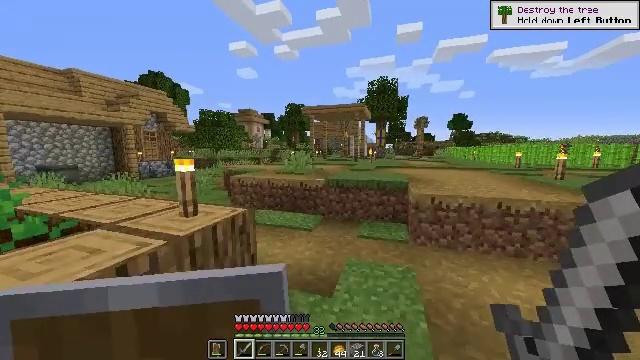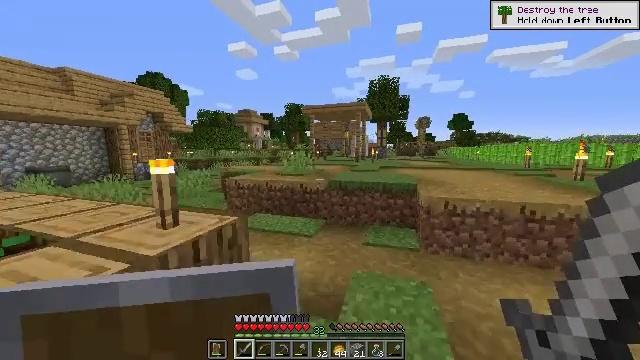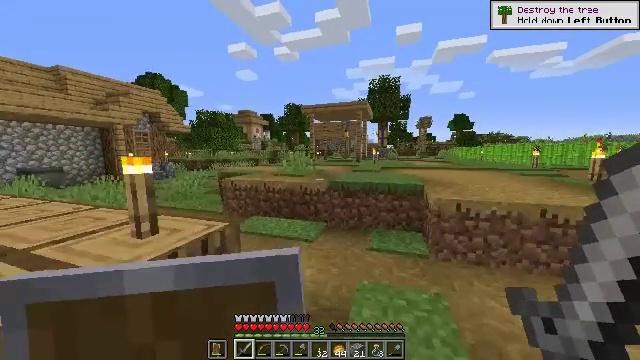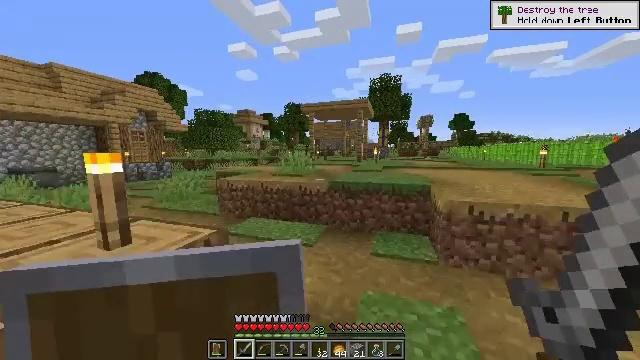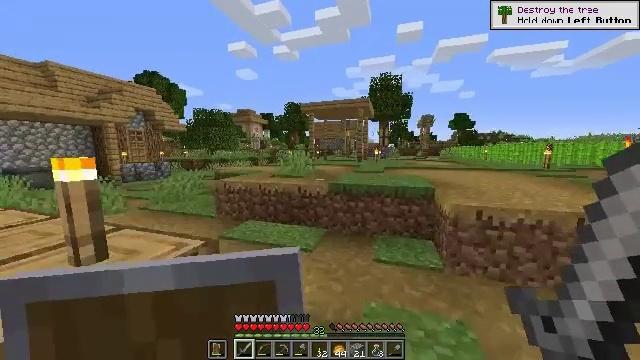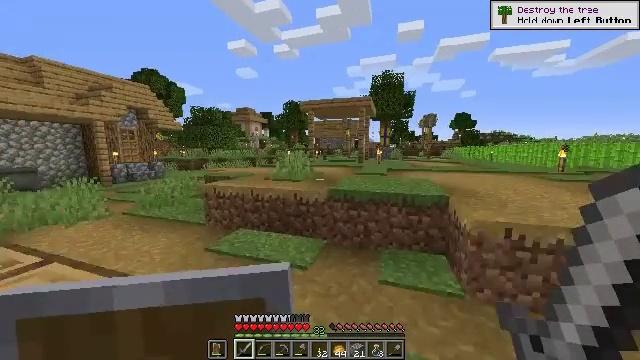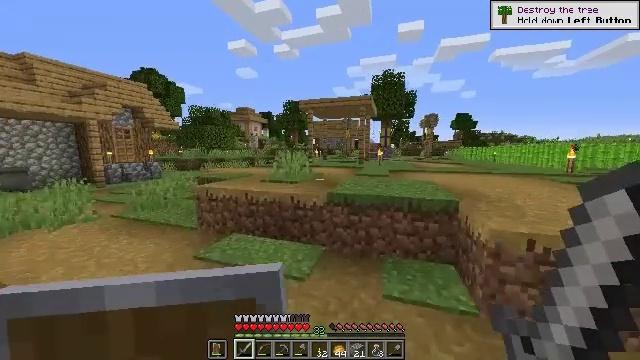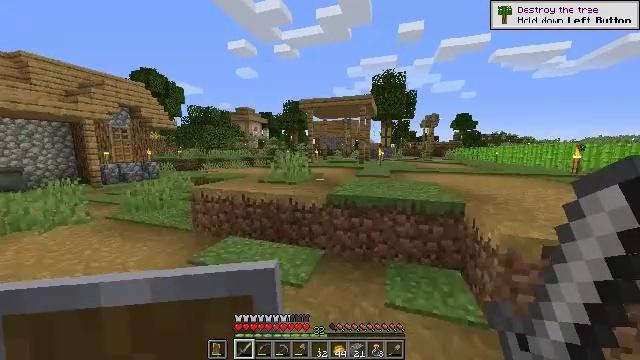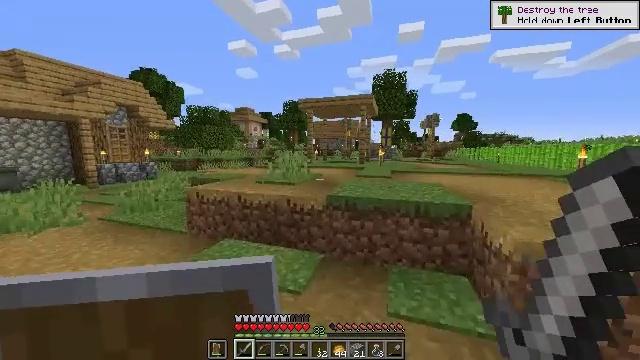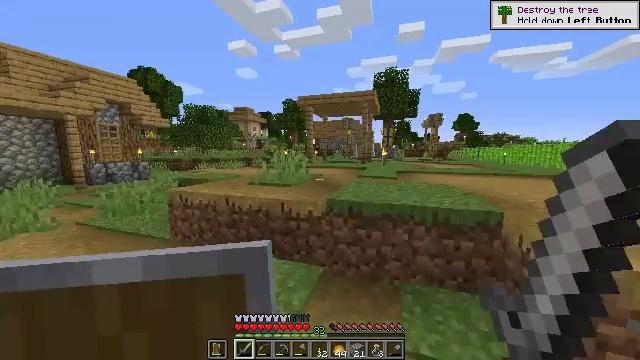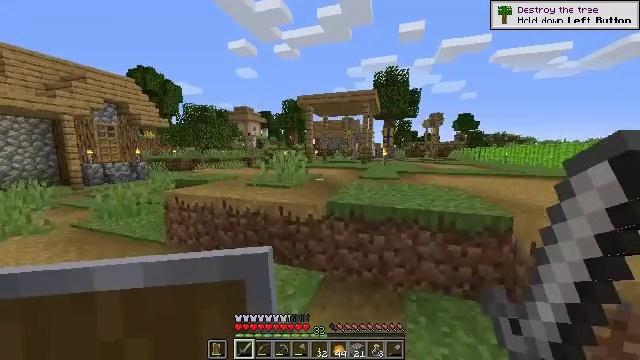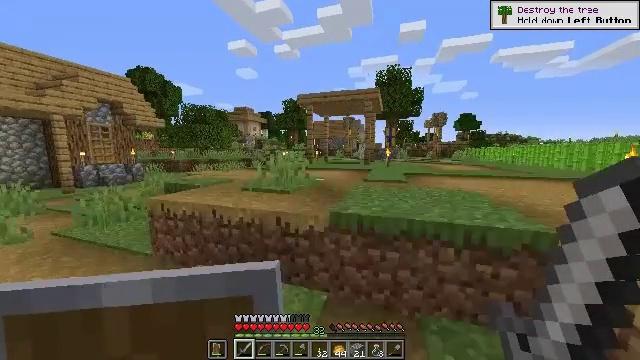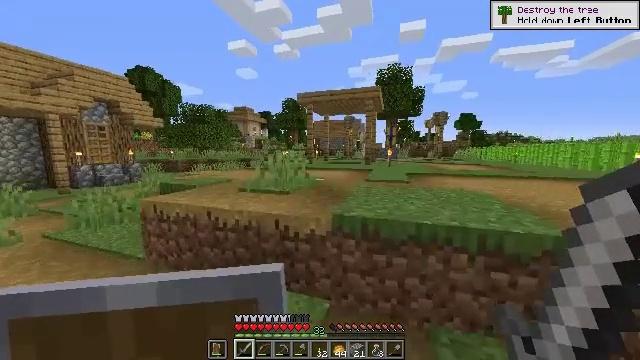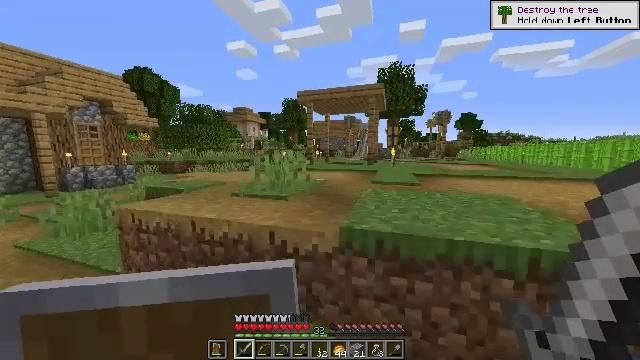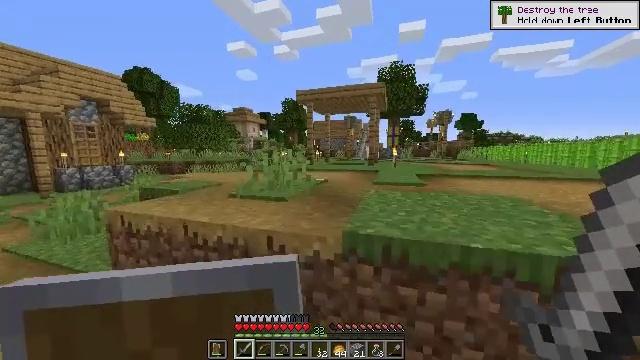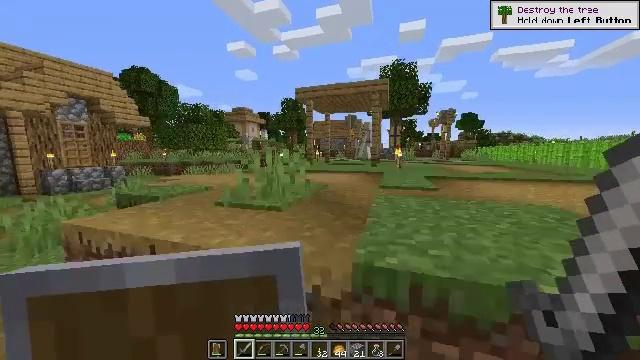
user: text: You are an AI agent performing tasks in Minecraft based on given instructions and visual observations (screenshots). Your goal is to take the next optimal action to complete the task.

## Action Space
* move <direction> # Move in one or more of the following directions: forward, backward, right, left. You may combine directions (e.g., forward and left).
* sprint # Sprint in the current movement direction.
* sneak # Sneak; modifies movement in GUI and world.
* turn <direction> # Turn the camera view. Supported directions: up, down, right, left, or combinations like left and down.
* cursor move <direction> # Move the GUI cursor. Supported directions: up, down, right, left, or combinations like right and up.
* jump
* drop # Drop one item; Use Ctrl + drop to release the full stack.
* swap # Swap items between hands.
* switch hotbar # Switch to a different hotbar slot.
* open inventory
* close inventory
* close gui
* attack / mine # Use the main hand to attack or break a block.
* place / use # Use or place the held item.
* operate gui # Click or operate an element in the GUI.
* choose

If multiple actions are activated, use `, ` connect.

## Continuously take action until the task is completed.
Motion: motion action
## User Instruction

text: craft item air
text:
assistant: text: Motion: move forward
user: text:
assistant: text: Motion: move forward
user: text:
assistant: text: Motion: move forward
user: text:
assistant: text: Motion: move forward
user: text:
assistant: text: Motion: move forward
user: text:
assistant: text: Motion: move forward
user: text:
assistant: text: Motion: move forward
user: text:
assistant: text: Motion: move forward
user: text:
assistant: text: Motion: move forward
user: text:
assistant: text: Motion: move forward
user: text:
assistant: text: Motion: move forward
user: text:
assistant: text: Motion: move forward
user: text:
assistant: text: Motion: move forward
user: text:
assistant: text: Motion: move forward
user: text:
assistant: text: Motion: move forward
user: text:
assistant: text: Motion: move forward, jump
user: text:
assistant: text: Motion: move forward, jump
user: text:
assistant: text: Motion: move forward, turn left, jump
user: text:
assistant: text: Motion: move forward, turn left
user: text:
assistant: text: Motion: move forward
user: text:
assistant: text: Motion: move forward, turn left
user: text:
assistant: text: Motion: move forward, turn left
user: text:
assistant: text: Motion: move forward, sprint, turn left
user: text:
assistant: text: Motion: move forward, sprint, turn left
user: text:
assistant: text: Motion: move forward, sprint
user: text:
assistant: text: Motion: move forward, sprint
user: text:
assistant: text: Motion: move forward, sprint
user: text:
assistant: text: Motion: move forward, sprint
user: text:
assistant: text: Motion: move forward, sprint
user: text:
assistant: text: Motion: move forward, sprint